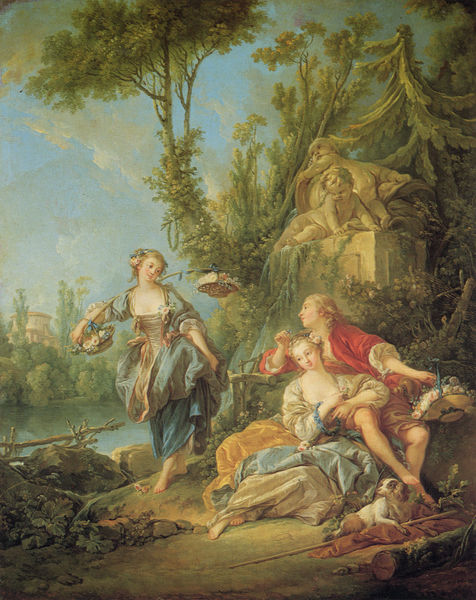
Titel: Amoureux dans un parc, Liebende in einem Park
Künstler: François Boucher
Standort: San Diego (California)
Institution: Timken Art Gallery
Schlagwörter: baum, berg, blau, blätter, felsen, fuß, gemälde, himmel, laub, mann, nackt, schatten, umhang, wasser, weiß, wolken, bäume, fluss, frauen, gelb, grün, landschaft, menschen, mädchen, ocker, see, sitzen, stadt, ufer, ausschnitt, blume, blumen, braun, bunt, damen, elegant, frankreich, frau, frisur, holz, hut, kleid, kleider, licht, männer, orange, pastell, strasse, szene, türkis, blick, blüte, blüten, dame, gebäude, gras, haus, hund, hunde, park, rosen, rot, schloss, tuch, weg, wolke, zaun, beige, malerei, schleife, alt, jung, barock, falten, inkarnat, sockel, stein, steine, tragen, gesten, ast, bach, horizont, natur, spiegelung, stamm, busch, gebüsch, gehen, gewässer, pfad, rauch, sonne, sträucher, figur, gewand, haare, mantel, stoff, tücher, decke, familie, gewänder, kind, klassizismus, paar, rokkoko, tochter, schleifen, dekolletee, rokoko, wald, genre, kinder, stock, engel, früchte, putto, skulptur, statue, beine, hündchen, bein, sommer, strand, liebe, liegen, genremalerei, süden, mieder, stab, körbe, fels, gebirge, verlassen, hof, baby, idylle, picknick, französisch, romantik, tannen, essen, strohhut, freizeit, korb, junge, erotik, waden, waldrand, barfuss, greis, burg, idyll, denkmal, idyllisch, lichtung, sex, angel, verkäuferin, ruinen, tanne, treffen, kranz, rosig, flora, bildniss, spazierengehen, villa, liebespaar, jüngling, statuen, verliebt, gelassen, romantisch, tannenbaum, höfisch, watteau, pavillon, arkadien, gerafft, gülden, putten, schäfer, putti, liegt, händlerin, schleif, standbild, lager, südländisch, flussufer, bkau, kuscheln, schäferstündchen, walt, galan, galant, fragonard, zauberhaft, meditteran, trauch, liebhaber, fauen, schoßhündchen, alte meister, blumenverkäuferin, ende 18. jh., kränzchen, lagerstätte, liebesbotin, liebeslager, schäferidylle, spaziergängerin, trägerin, umsehen, ats, 1750, schwantike, lbäume